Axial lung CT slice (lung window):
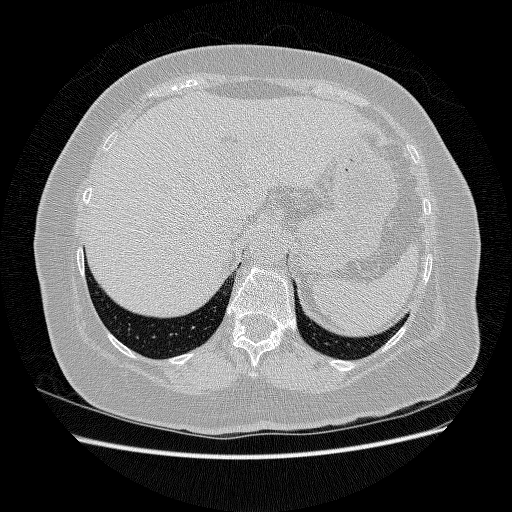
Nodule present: no